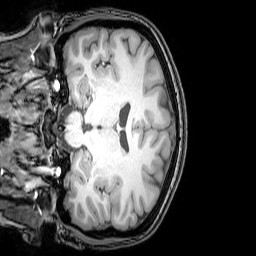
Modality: T1w
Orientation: coronal
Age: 26
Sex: female
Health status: healthy
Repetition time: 0.081 s
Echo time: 0.037 s